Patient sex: M
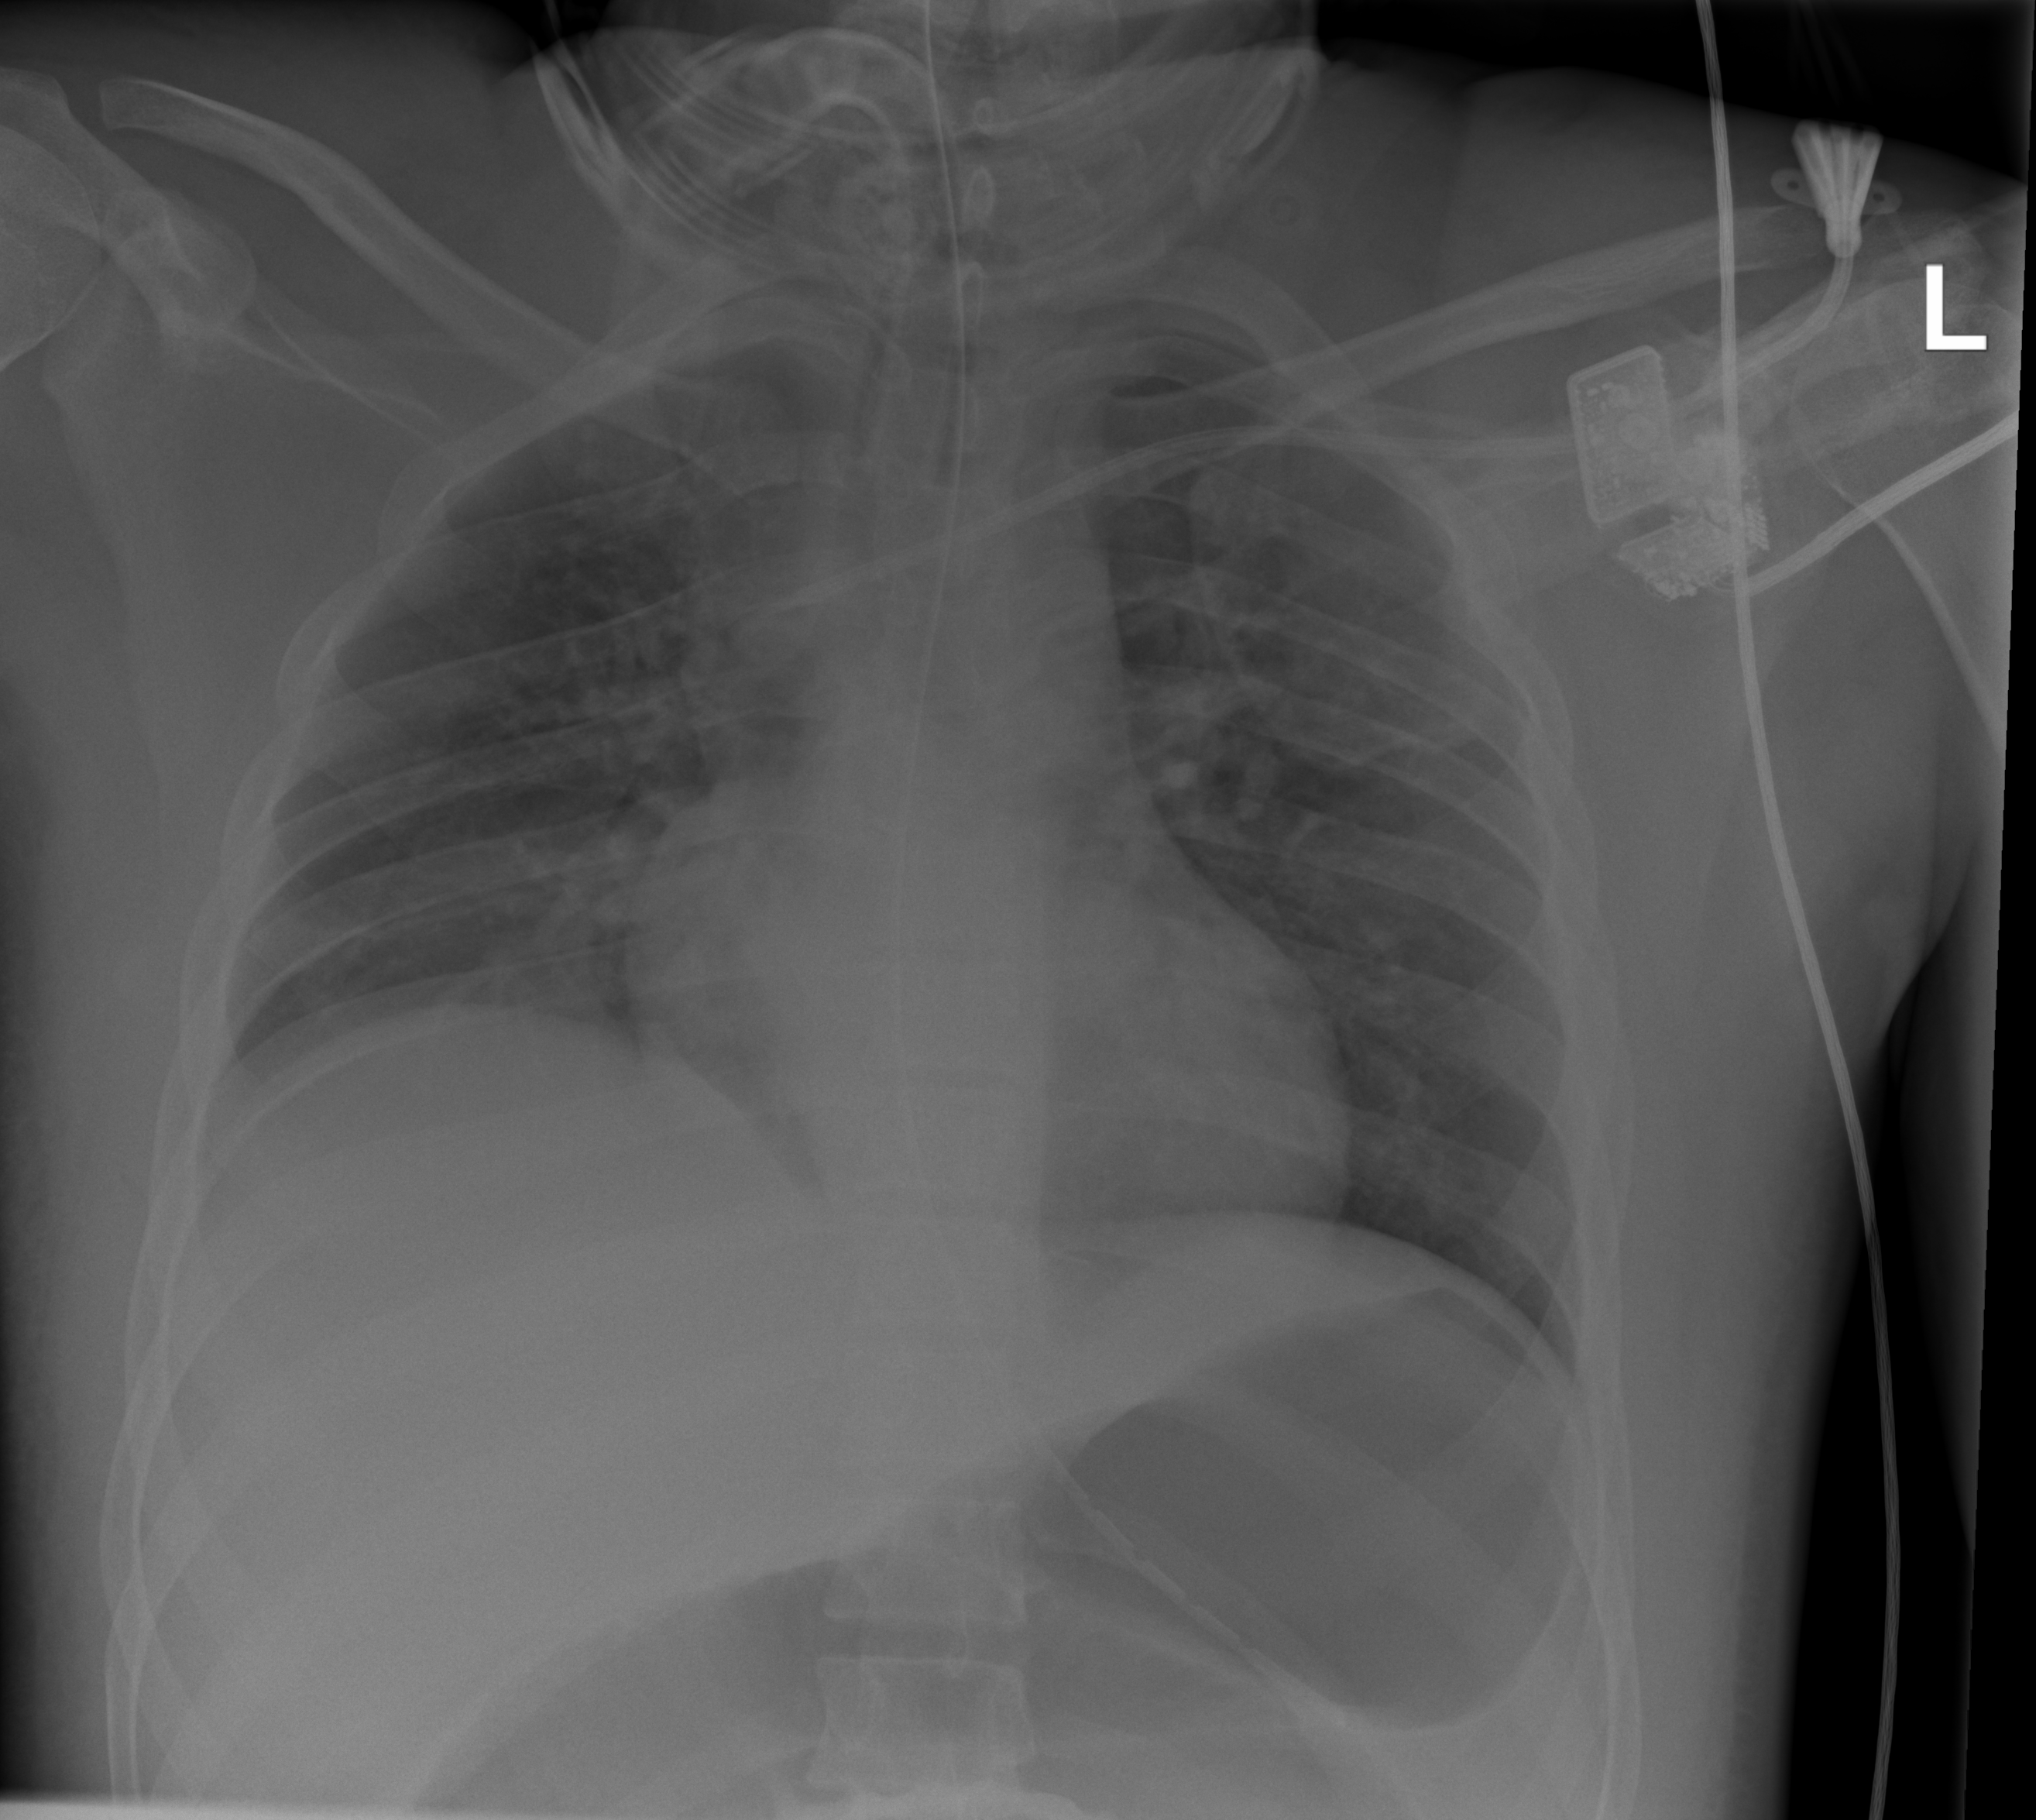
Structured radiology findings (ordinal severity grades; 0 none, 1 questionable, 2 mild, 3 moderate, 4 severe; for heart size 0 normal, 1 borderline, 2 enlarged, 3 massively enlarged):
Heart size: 0
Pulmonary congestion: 0
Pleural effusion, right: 2
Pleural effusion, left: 0
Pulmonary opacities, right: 0
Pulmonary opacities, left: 0
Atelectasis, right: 2
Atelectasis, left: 0